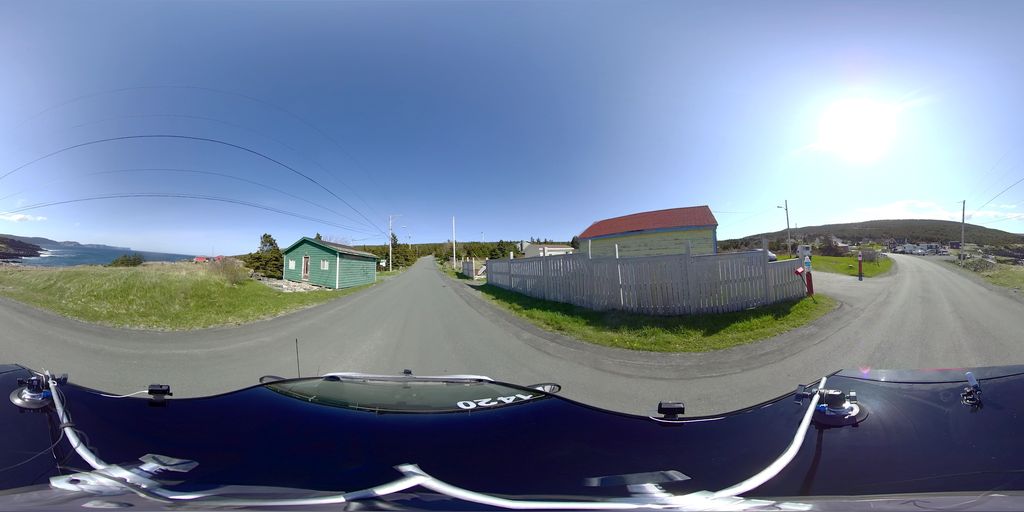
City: st_johns